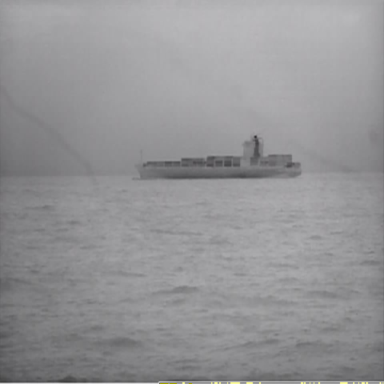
There is a fishing_boat in the infrared image.